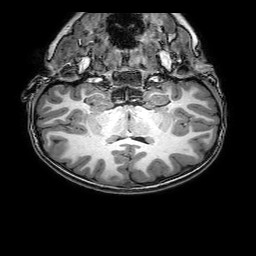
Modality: T1w
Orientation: sagittal
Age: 6
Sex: female
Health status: healthy